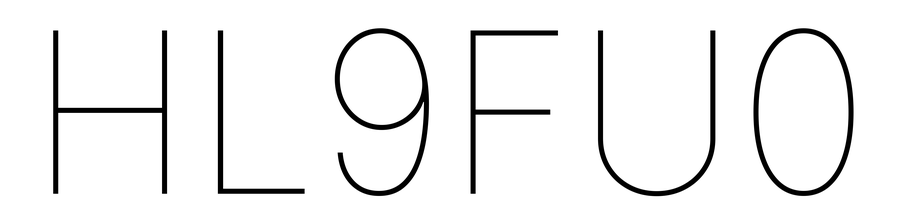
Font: Inter_Thin